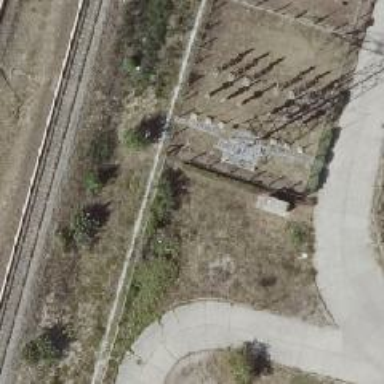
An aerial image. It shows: Power tower.